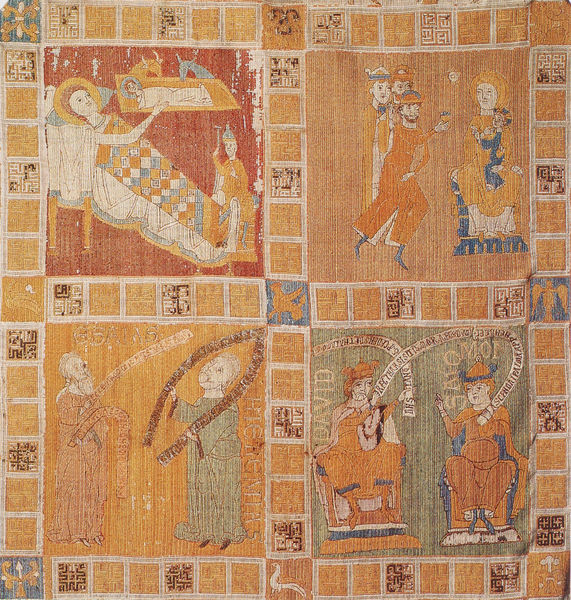
Titel: Rückseite der romanischen Glockenkasel
Künstler: St. Blasien
Institution: St. Paul, Benediktinerstift
Schlagwörter: blau, gelb, grün, menschen, ocker, sitzen, braun, frau, männer, orange, rot, tier, tuch, malerei, muster, teppich, rahmen, stehen, kirche, gold, stoff, seide, esel, umrandung, schrift, liegen, farben, könig, thron, vier, karos, jesus, gewebe, heilig, textil, maria, ochse, kunsthandwerk, quadrat, christentum, geburt, krippe, textilkunst, vier szenen, herrschr